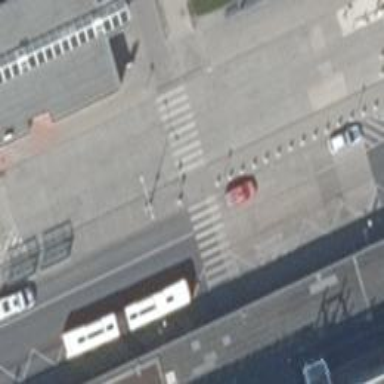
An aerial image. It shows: Uncontrolled zebra crossing on the road.